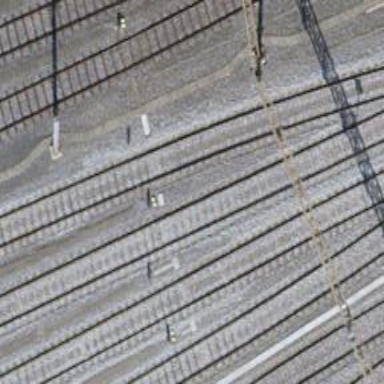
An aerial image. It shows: Rail yard with electrified contact lines for the trains.